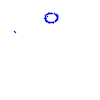
Particle: proton